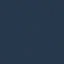
Land use / land cover class: SeaLake